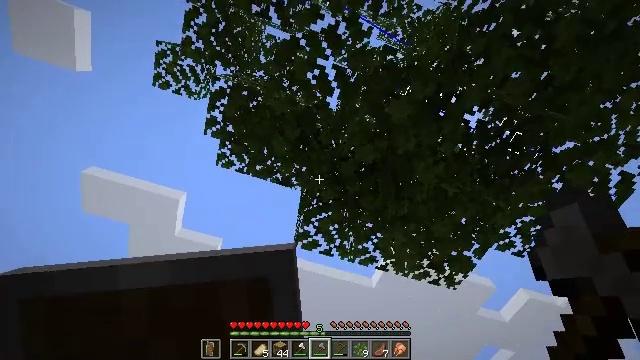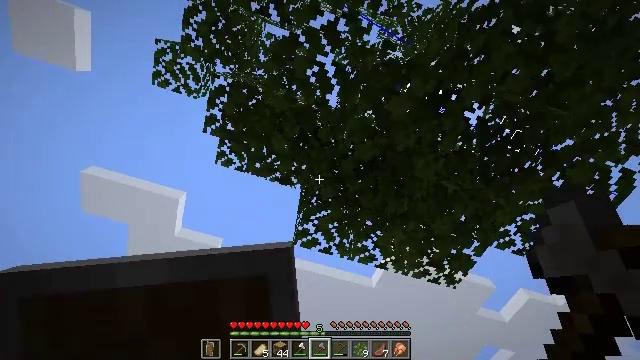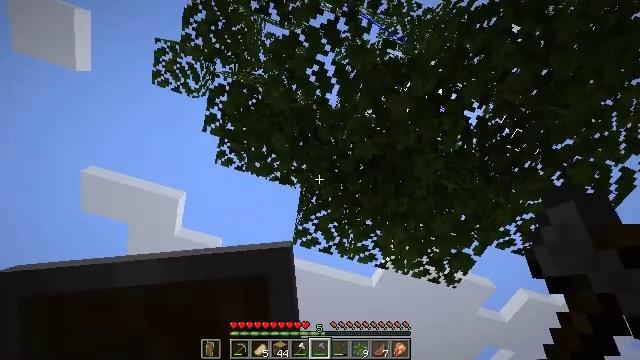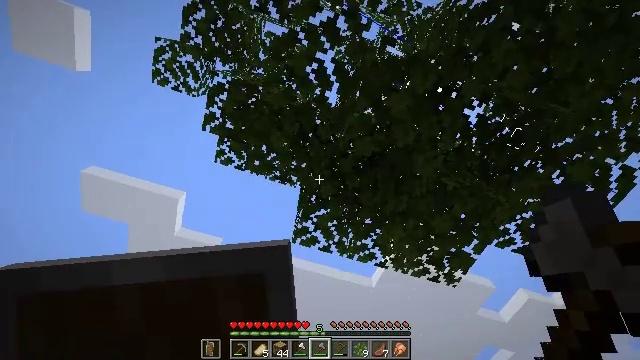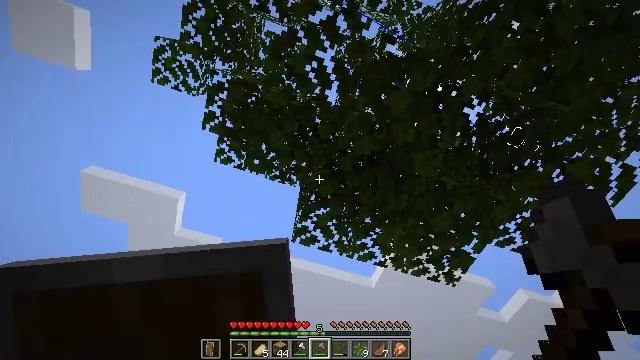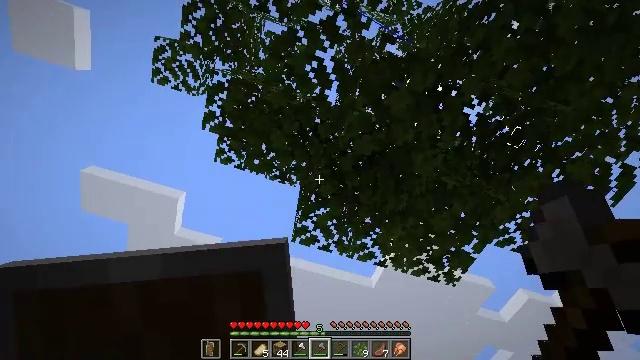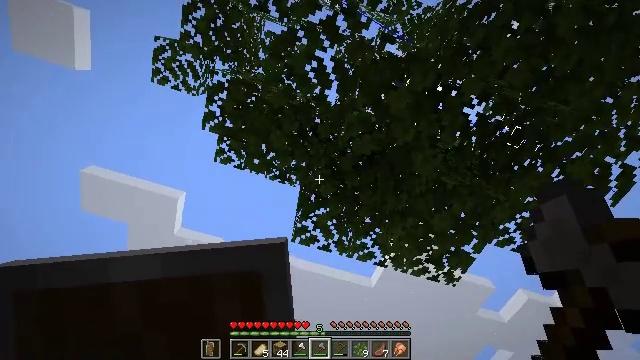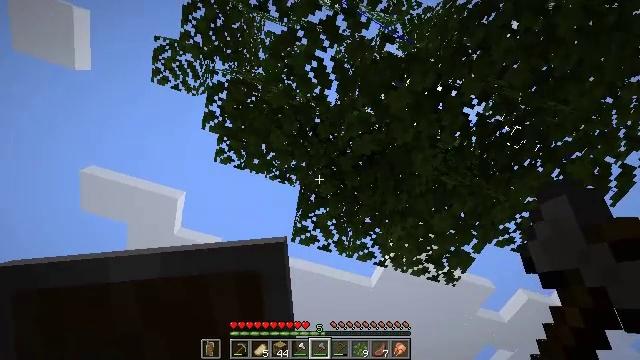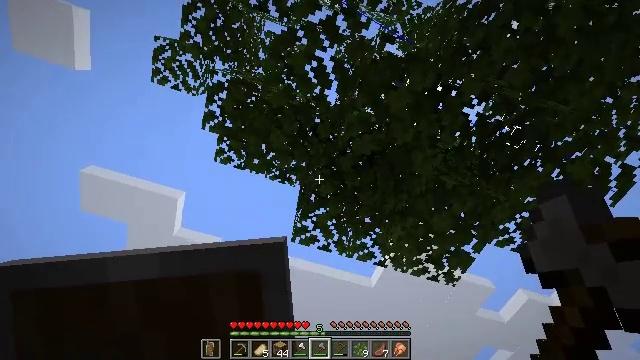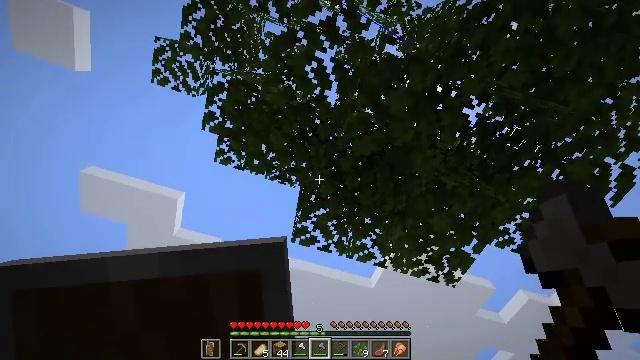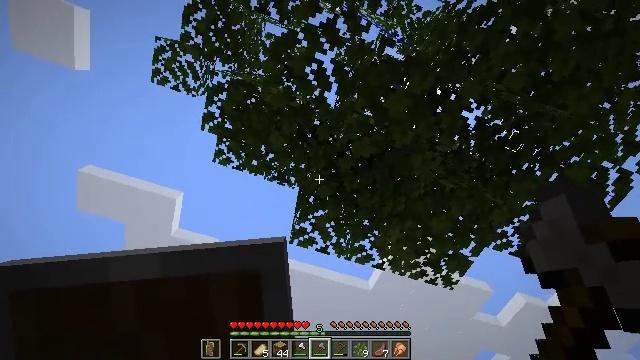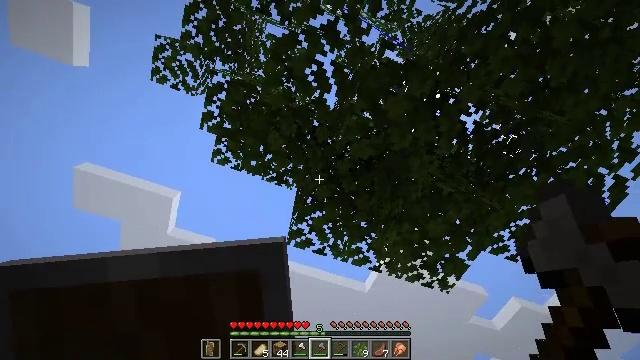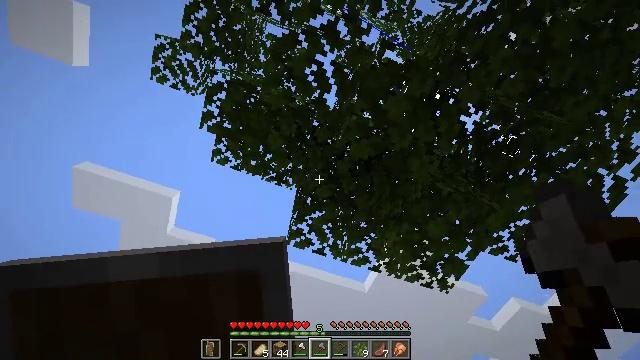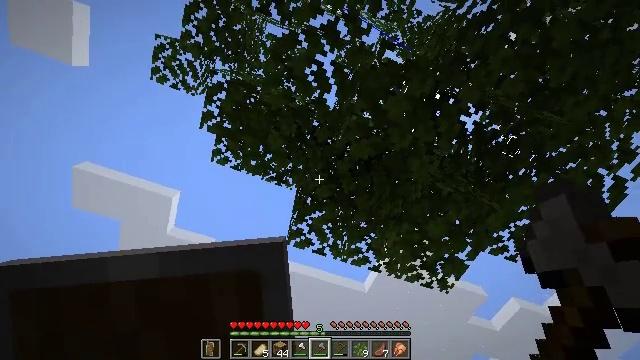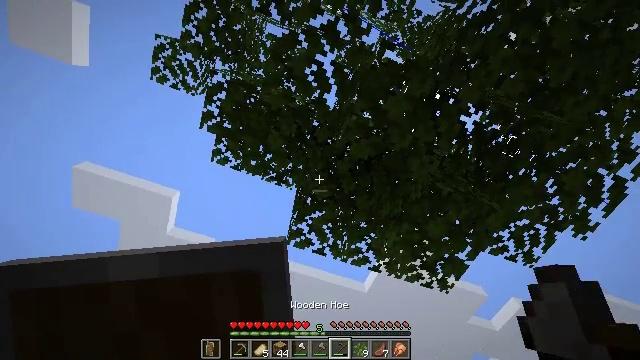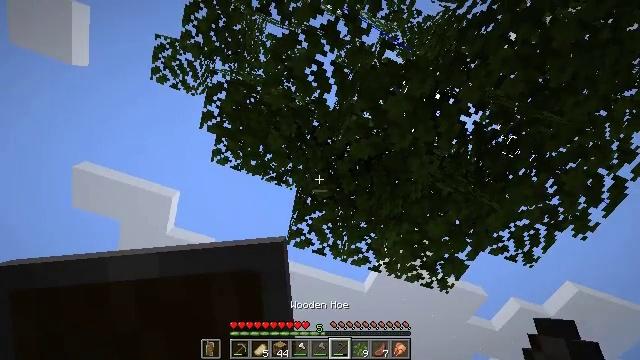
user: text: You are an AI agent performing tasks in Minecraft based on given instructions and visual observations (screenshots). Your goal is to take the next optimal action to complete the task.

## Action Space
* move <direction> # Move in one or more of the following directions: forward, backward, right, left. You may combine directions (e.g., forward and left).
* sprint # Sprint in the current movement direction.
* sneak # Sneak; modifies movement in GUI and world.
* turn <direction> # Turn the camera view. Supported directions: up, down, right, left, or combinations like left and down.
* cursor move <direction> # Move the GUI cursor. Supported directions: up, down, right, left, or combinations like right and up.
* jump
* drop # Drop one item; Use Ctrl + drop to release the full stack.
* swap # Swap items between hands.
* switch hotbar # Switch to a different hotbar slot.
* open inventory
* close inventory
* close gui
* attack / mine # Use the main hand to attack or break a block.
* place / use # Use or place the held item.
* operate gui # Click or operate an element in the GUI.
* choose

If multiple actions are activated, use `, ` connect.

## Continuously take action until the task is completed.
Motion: motion action
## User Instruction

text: Collect some oak leaves.
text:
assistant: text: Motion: no_op
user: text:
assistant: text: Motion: no_op
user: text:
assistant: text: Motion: no_op
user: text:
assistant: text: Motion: no_op
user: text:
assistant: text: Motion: no_op
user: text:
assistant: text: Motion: no_op
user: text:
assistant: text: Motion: no_op
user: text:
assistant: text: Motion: no_op
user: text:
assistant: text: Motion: no_op
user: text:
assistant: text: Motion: no_op
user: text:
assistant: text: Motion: turn right
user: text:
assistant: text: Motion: no_op
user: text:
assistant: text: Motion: no_op
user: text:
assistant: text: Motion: no_op
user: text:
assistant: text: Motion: no_op
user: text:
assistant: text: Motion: no_op
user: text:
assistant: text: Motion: no_op
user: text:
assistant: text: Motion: no_op
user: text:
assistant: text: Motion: turn right and up
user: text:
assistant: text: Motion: turn right and up
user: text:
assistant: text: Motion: turn right, attack / mine
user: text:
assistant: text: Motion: attack / mine
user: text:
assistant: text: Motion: attack / mine
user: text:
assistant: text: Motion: attack / mine
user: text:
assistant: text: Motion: attack / mine
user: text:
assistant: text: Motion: attack / mine
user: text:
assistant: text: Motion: attack / mine
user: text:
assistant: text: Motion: attack / mine
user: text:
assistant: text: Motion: attack / mine
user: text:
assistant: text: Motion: attack / mine